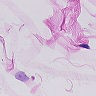
Metastatic tissue present: no